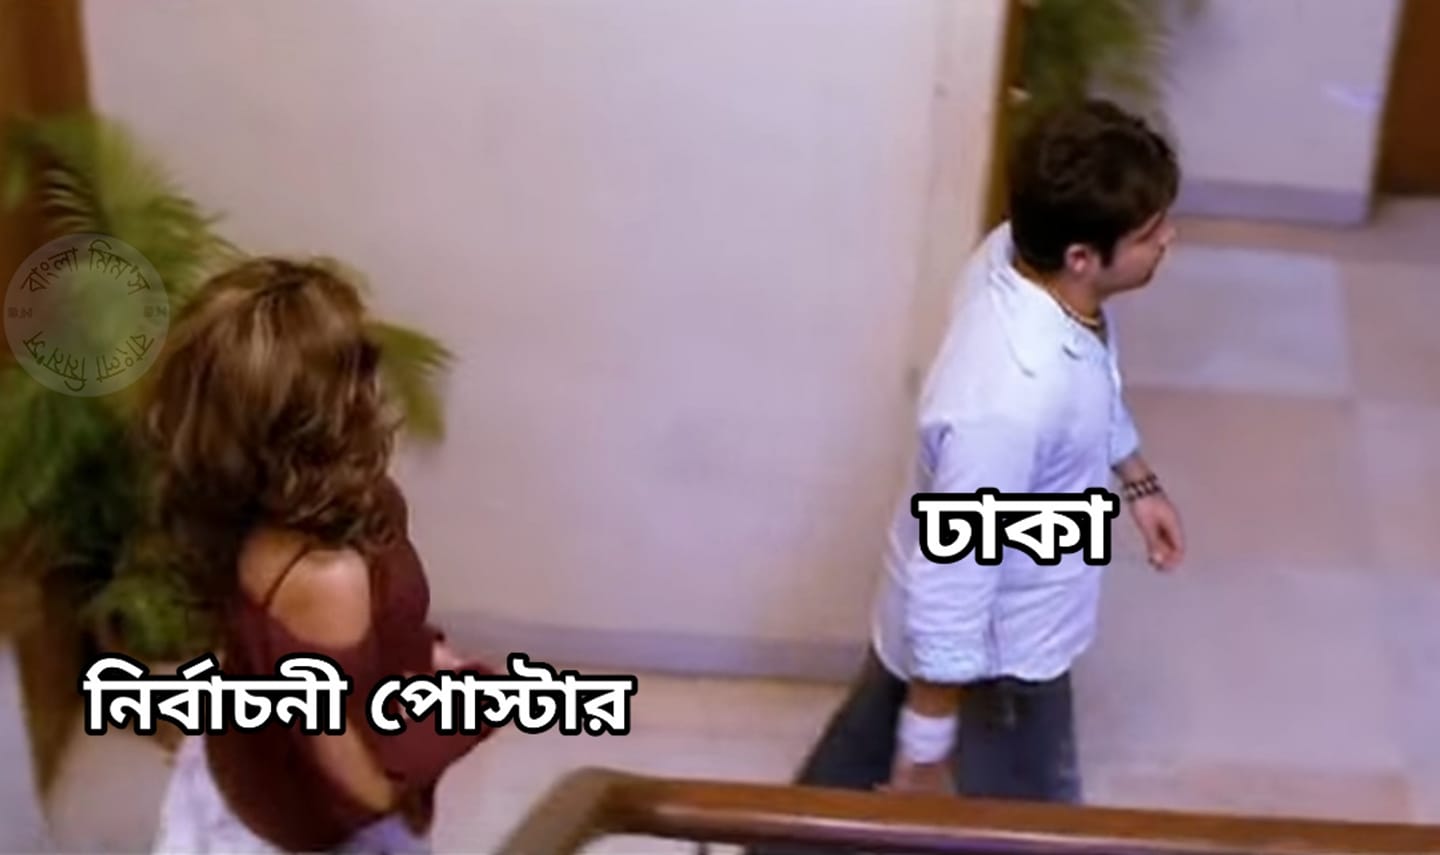
Caption: নির্বাচনী পোস্টার       ঢাকা
Label: non-hate